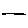
Label: line